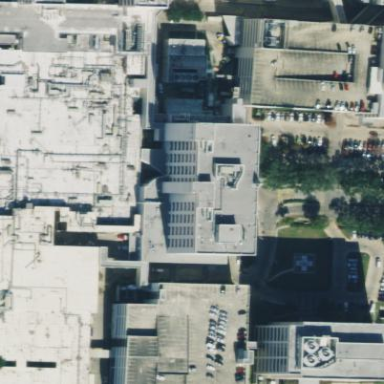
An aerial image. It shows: Hospital building.